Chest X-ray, PA view. Patient: 44 years old, sex M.
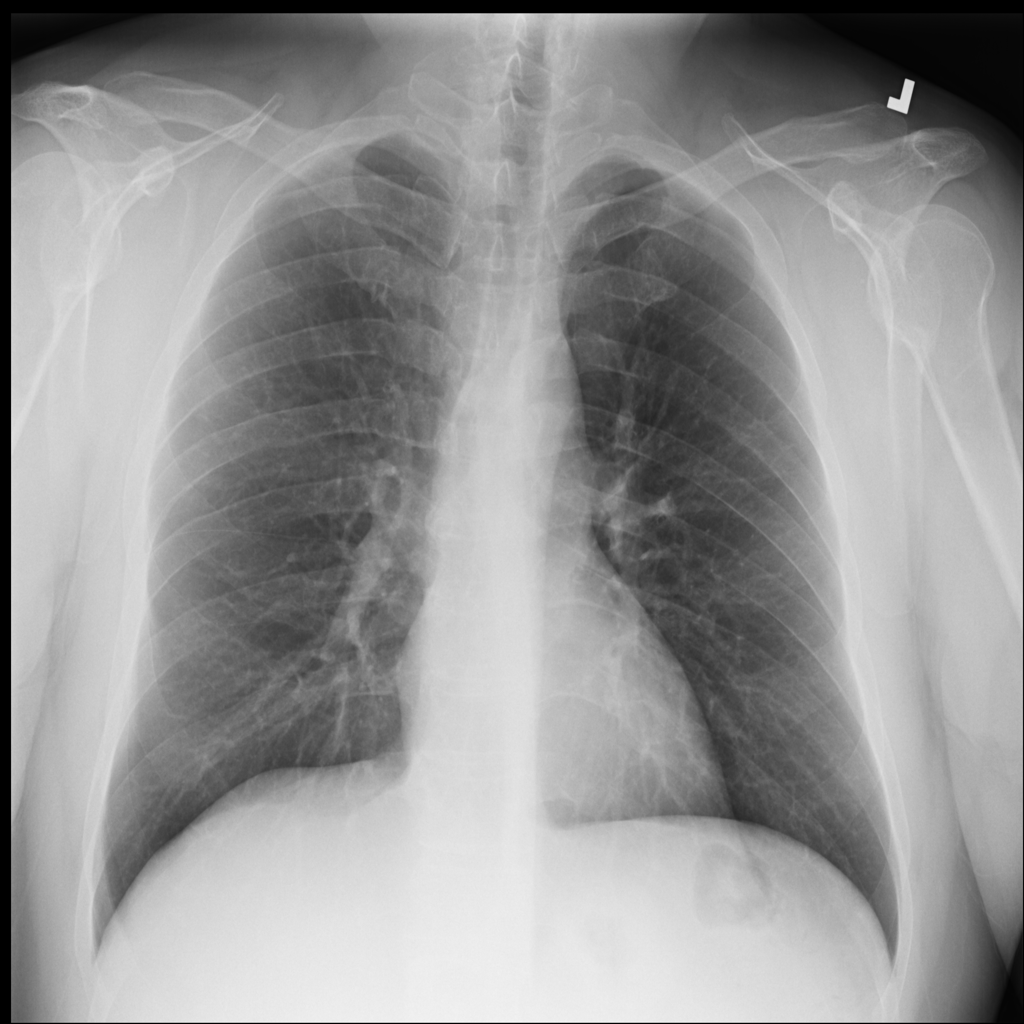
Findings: Infiltration